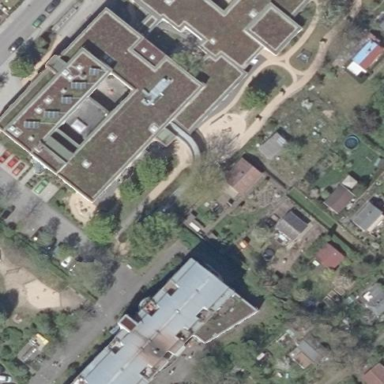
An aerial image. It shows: Kindergarten.